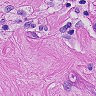
Metastatic tissue present: yes